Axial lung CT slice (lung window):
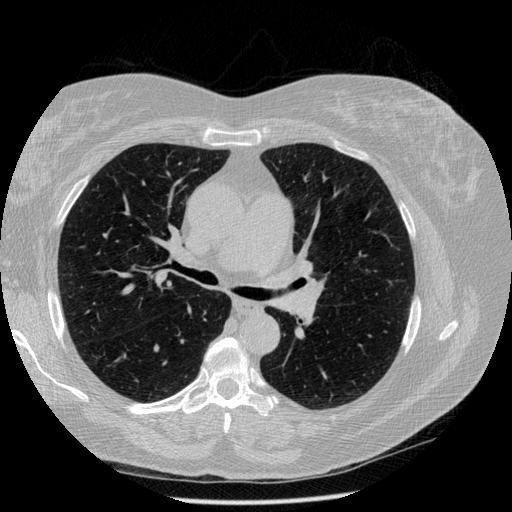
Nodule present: no